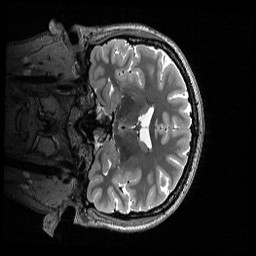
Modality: T2w
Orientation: coronal
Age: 33
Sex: female
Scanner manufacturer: siemens
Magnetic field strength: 3 T
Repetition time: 3.2 s
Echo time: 0.566 s